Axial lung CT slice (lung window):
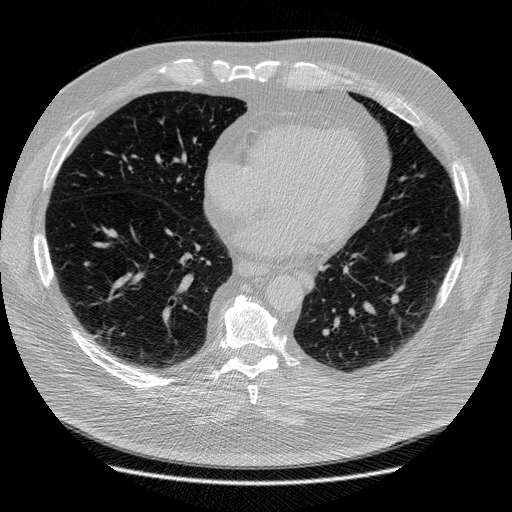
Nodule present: no